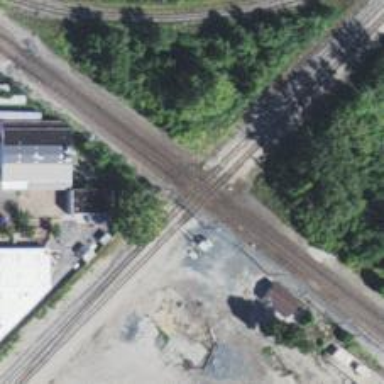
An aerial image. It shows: Railway crossing.